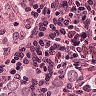
Metastatic tissue present: no